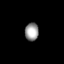
Tissue: lung
Cell type: Endothelial cells
Senescence score: 0.6575
Nuclear area (px): 239
Mean DAPI intensity: 153.799